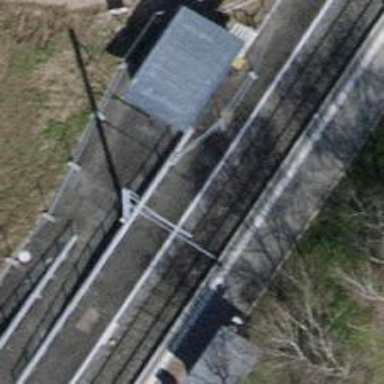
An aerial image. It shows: Halt on the railway.